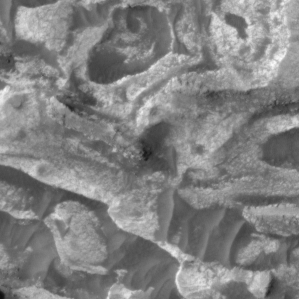
Label: non_frost